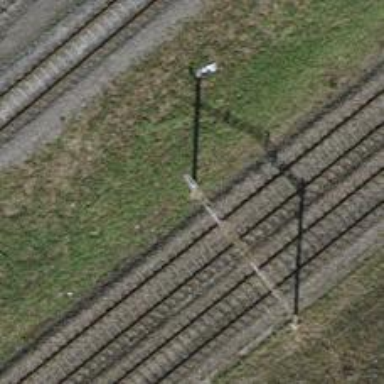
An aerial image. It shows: Power pole.